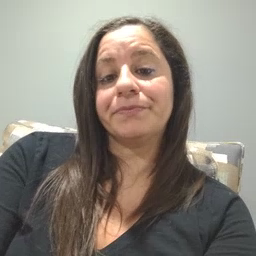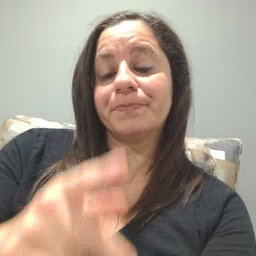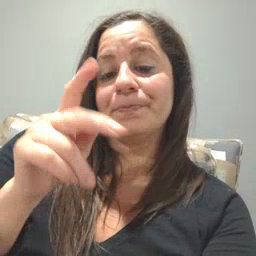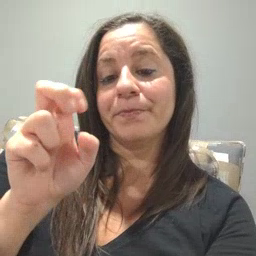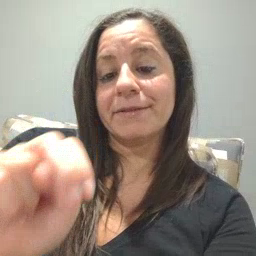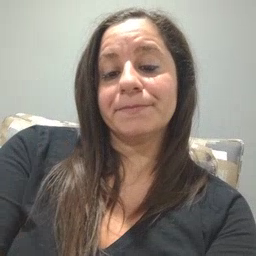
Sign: pen